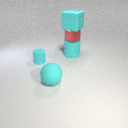
large cyan rubber cylinder below large cyan rubber cube